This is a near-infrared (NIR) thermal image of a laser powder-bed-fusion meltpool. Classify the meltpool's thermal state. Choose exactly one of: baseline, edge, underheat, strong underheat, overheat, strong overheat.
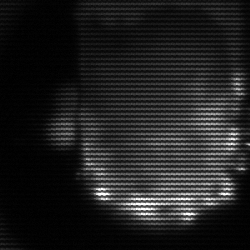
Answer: baseline